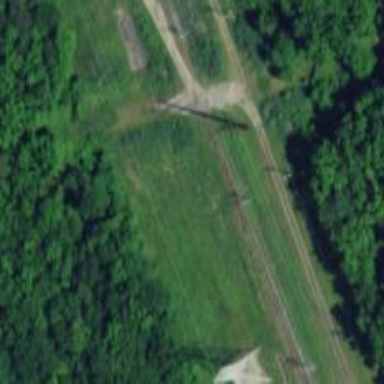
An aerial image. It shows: Disused railway spur line.